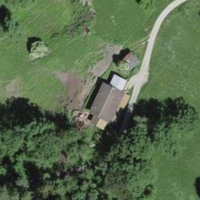
EUNIS habitat code: 44
Species observed at this site:
Clematis vitalba
Filipendula ulmaria